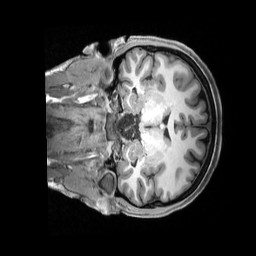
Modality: T1w
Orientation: coronal
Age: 26
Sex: female
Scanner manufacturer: siemens
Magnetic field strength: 3 T
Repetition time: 2.3 s
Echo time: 0.00228 s